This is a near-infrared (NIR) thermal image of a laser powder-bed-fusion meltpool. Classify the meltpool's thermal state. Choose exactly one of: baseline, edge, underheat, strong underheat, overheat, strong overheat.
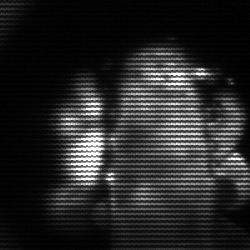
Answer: strong underheat